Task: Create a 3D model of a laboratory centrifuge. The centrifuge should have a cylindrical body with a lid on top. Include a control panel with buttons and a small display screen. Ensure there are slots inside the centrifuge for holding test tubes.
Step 568:
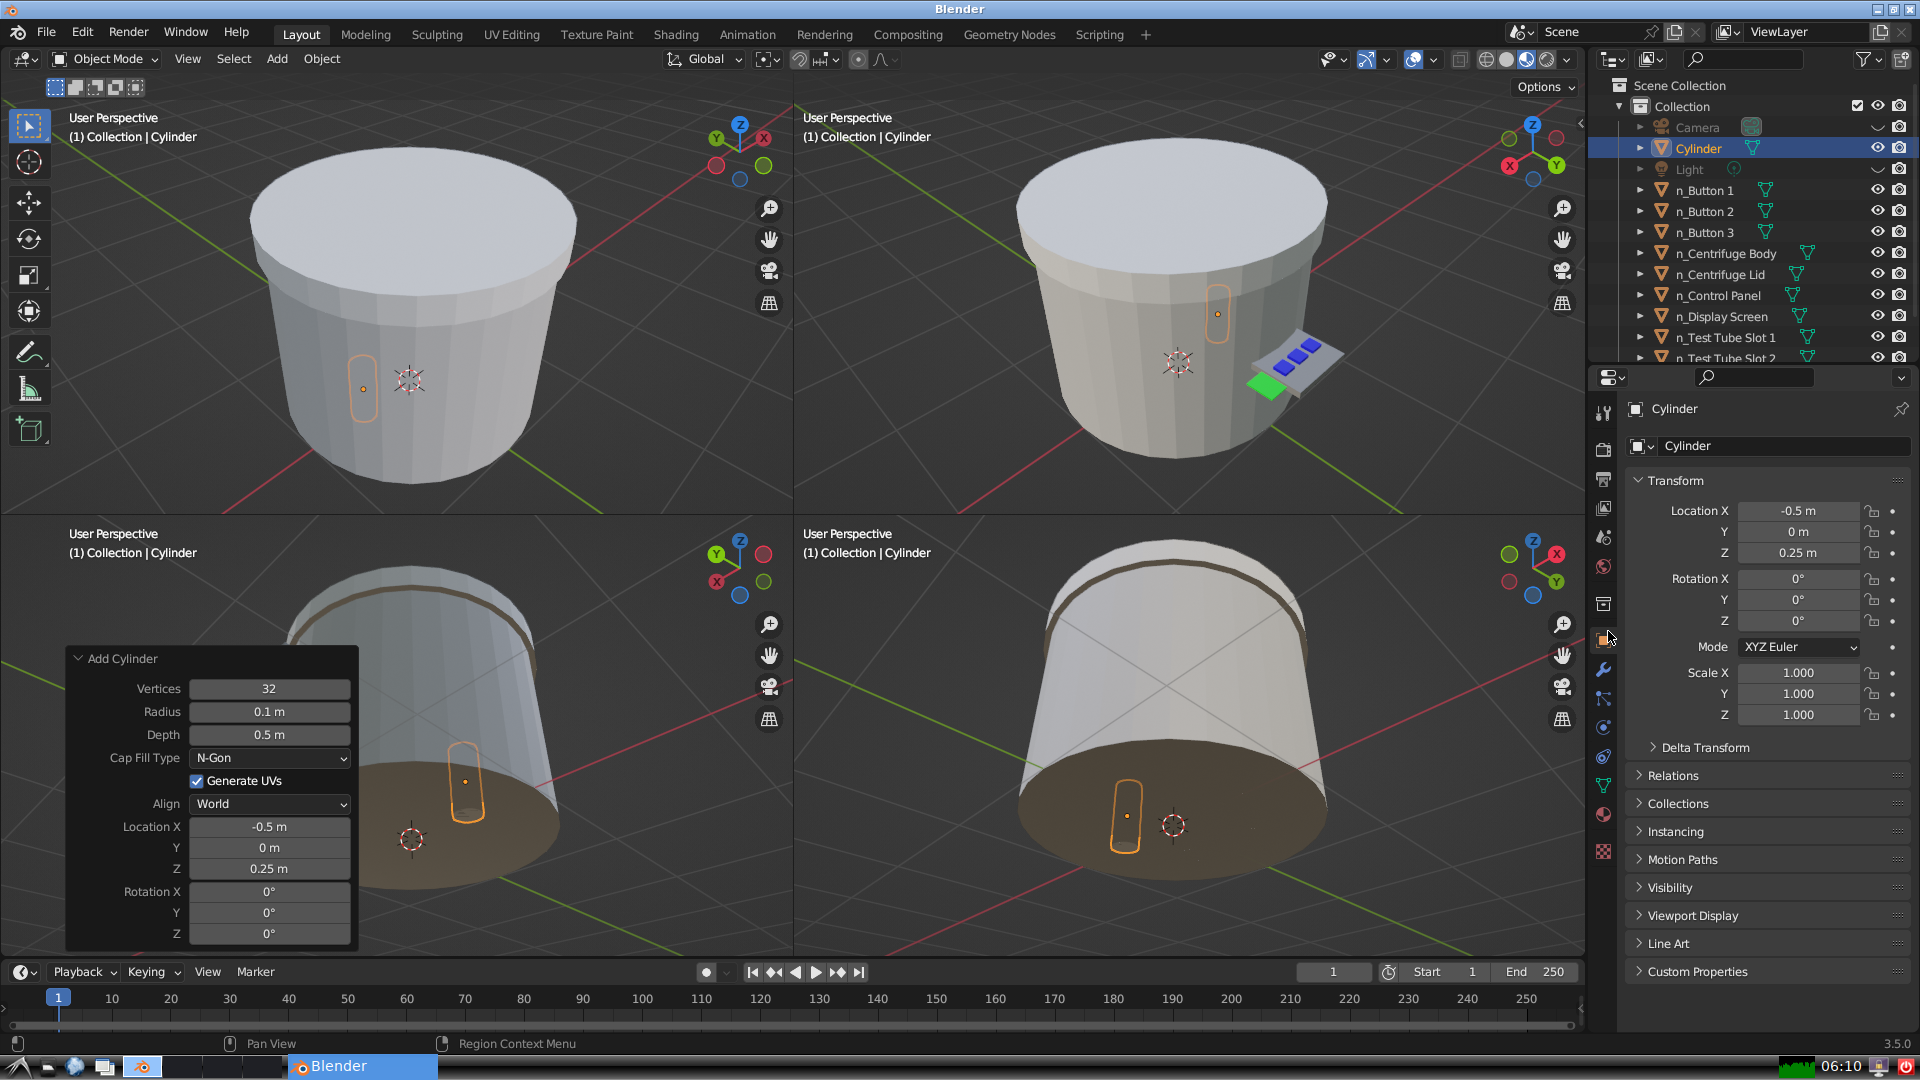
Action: {"mouse_move": [1732, 445]}